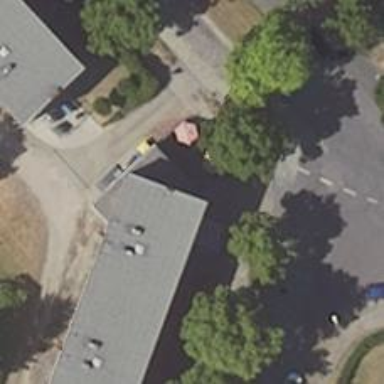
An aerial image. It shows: Bakery.